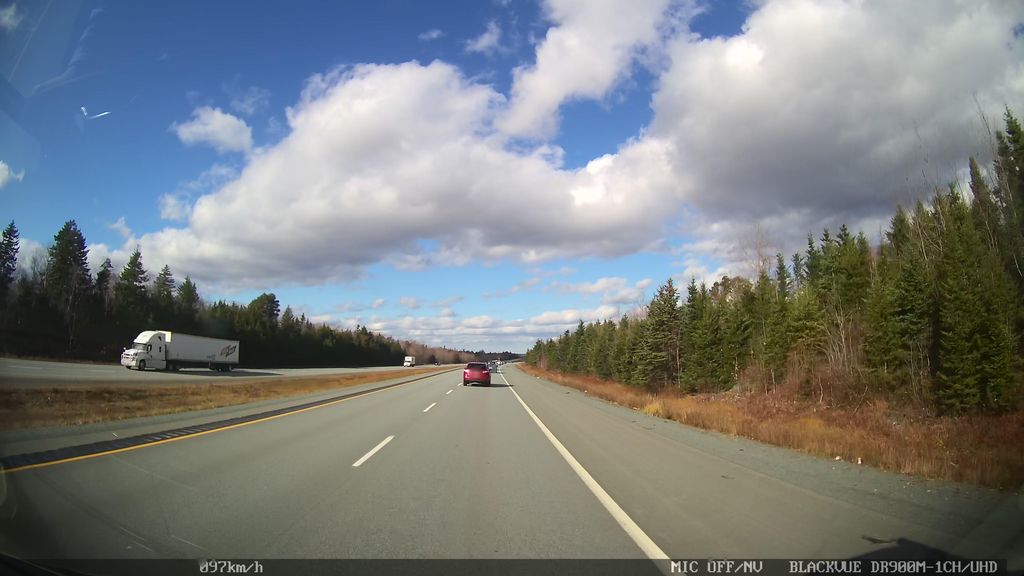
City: halifax